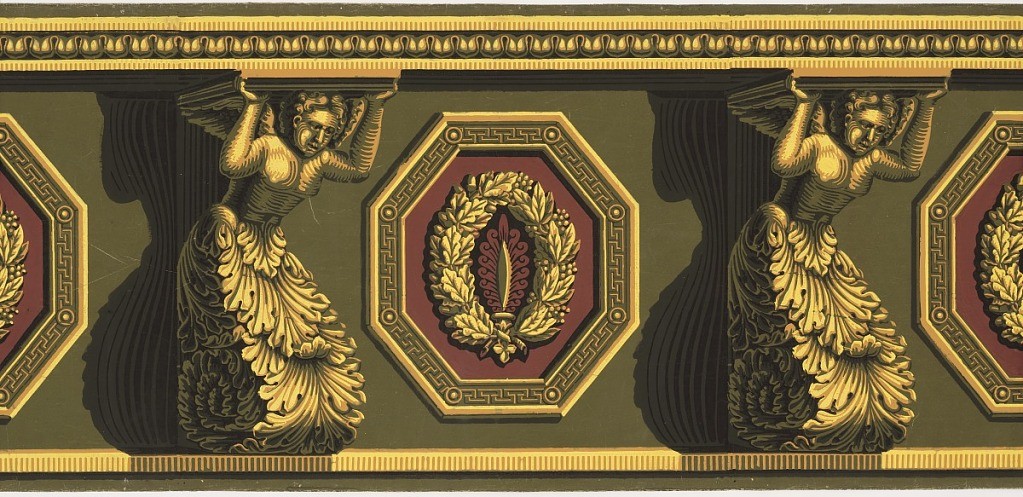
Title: Frieze
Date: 1820–40
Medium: Block-printed on machine-made paper
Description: Yellow consoles in the form of winged putti with acanthus bases support a cornice. Alternating with these figures are vertical octagons, green, yellow and red, containing wreaths. Heavy chiaroscuro. "d" and "e" are incomplete repeats.